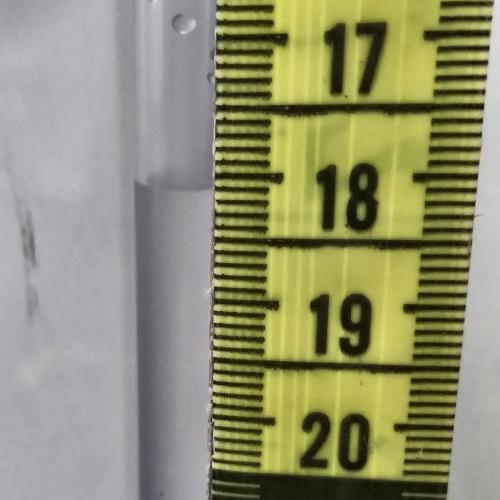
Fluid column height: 18.1 cm